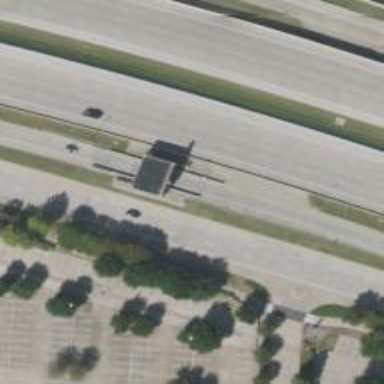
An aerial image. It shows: Toll gantry on the road.